Brain MRI, t1w sequence, axial 2D slice.
Patient: age 36, sex F, weight 95 kg, height 1.95 m
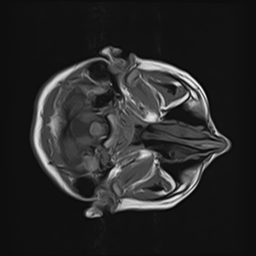